Question: I'm using a multiple select option form to get a table of venues. Each venue has an ID and this is what I used:
'''
<?php
require("db_access.php");
if(isset($_POST['select3']))
{
$aVenues = $_POST['select3'];
if(!isset($aVenues))
{
echo("<p>You didn't select any venues!</p>
");
}
else
{
$nVenues = count($aVenues);
echo("<p>You selected $nVenues venues: ");
for($i=0; $i < $nVenues; $i++)
{
echo($aVenues[$i] . " ");
}
echo("</p>");
$sql = "SELECT * FROM venues WHERE id IN (" . implode(",",$aVenues) . ")";
$comma_separated = implode(",", $aVenues);
echo $comma_separated;
}
}
?>
'''
It results in this:

However I thought that the code would use those two numbers below and draw out a table with those id's I used :/ ? Am I missing something?
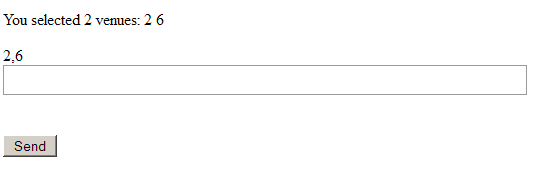
Answer: '$array' is used in 'implode(",", $array);' but is not defined anywhere else that we can see. It is perhaps intended to be:
'''
implode(",", $aVenues);
'''
Per comments, it does not draw a table because you never actually query your database.
You build your SQL statement, but you need to execute it and fetch the result set.
'''
// Make sure you actually have a database connection
$conn = mysql_connect('localhost', $username, $password);
mysql_select_db($database);
$sql = "SELECT * FROM venues WHERE id IN (" . implode(",",$aVenues) . ")";
$comma_separated = implode(",", $array);
echo $comma_separated;
// Execute query and fetch result rowset
$result = mysql_query($sql);
if ($result) {
$rowset = array();
while ($row = mysql_fetch_array($result)) {
$rowset[] = $row;
}
var_dump($rowset);
}
else echo mysql_error();
'''